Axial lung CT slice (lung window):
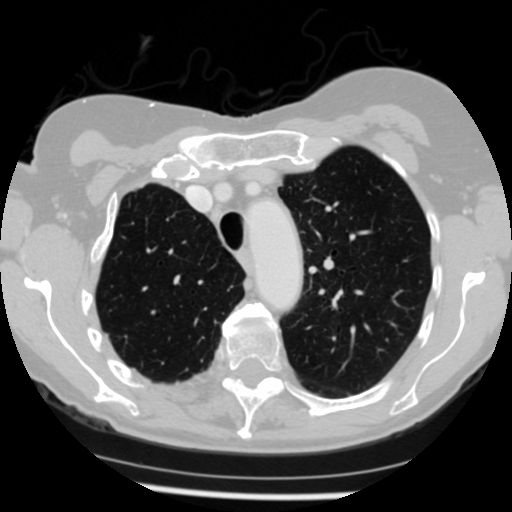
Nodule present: no